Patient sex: M
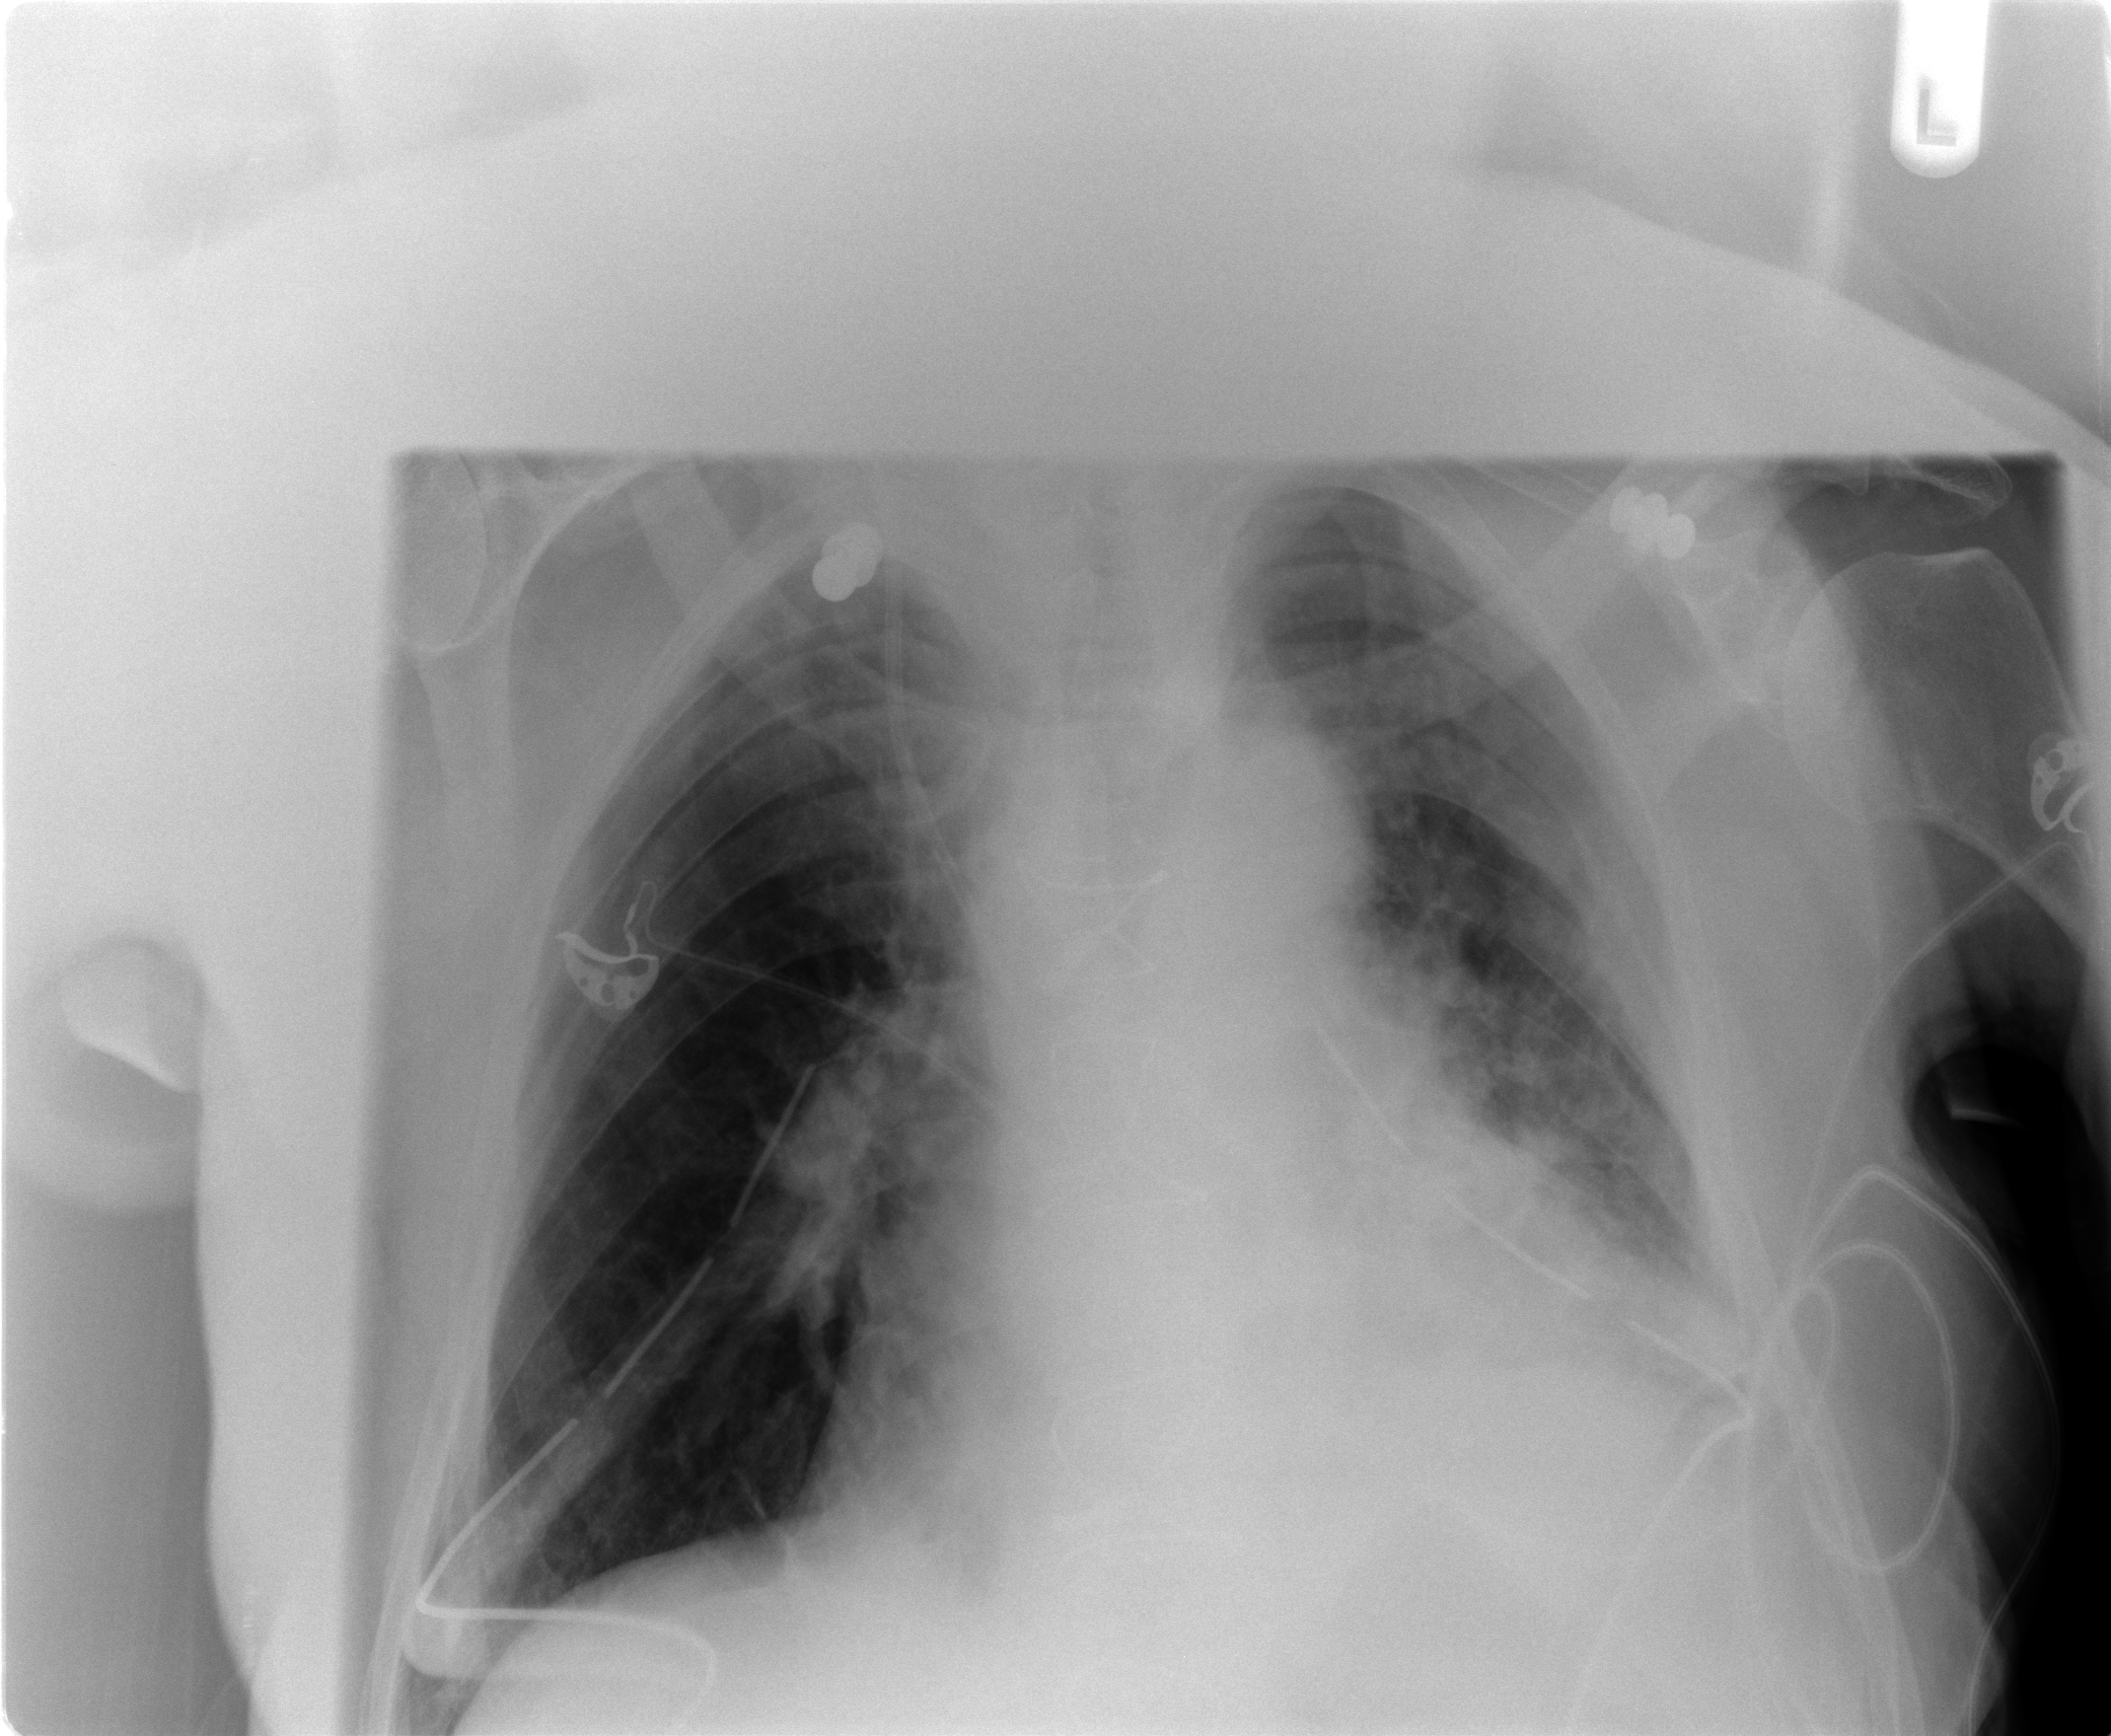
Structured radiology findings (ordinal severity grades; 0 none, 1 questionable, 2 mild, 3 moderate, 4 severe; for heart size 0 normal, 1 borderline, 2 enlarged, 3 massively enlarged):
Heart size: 2
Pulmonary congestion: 2
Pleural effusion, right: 0
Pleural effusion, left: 1
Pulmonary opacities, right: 0
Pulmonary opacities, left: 2
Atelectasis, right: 0
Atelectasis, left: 2